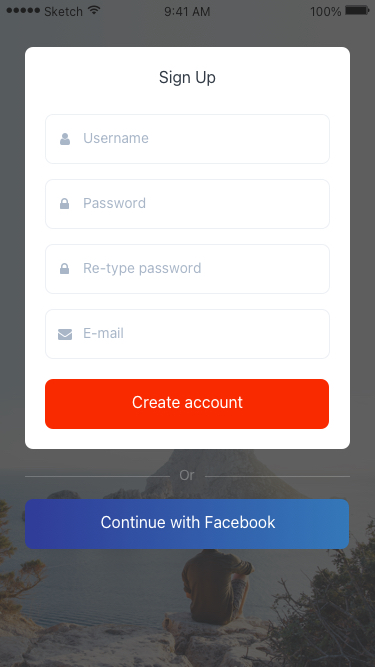
Text in this UI design:
Explore
new amazing countries
Sign Up
Username
Password
Re-type password
E-mail
Create account
Or
Continue with Facebook